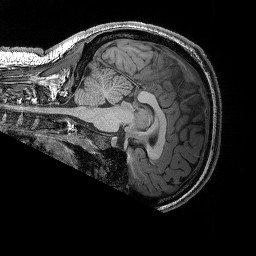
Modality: T1w
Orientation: sagittal
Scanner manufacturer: siemens
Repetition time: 2.25 s
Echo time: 0.00418 s